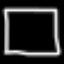
Label: square